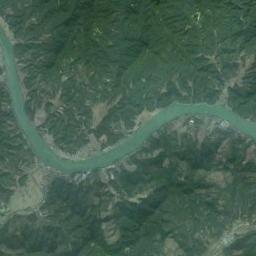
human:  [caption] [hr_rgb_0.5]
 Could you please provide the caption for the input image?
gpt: A curvy green river with green mountains on both sides .

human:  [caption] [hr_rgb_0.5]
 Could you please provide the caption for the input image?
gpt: The deep blue river with a winding bank goes through the mountainous area covered with vegetation .

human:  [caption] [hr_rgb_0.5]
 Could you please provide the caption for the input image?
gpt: The river goes through mountains with green plants .

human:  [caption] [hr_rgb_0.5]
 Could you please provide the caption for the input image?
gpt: Many trees are around the river .

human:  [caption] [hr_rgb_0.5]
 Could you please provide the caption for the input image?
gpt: There are green forests and meadows around the river .